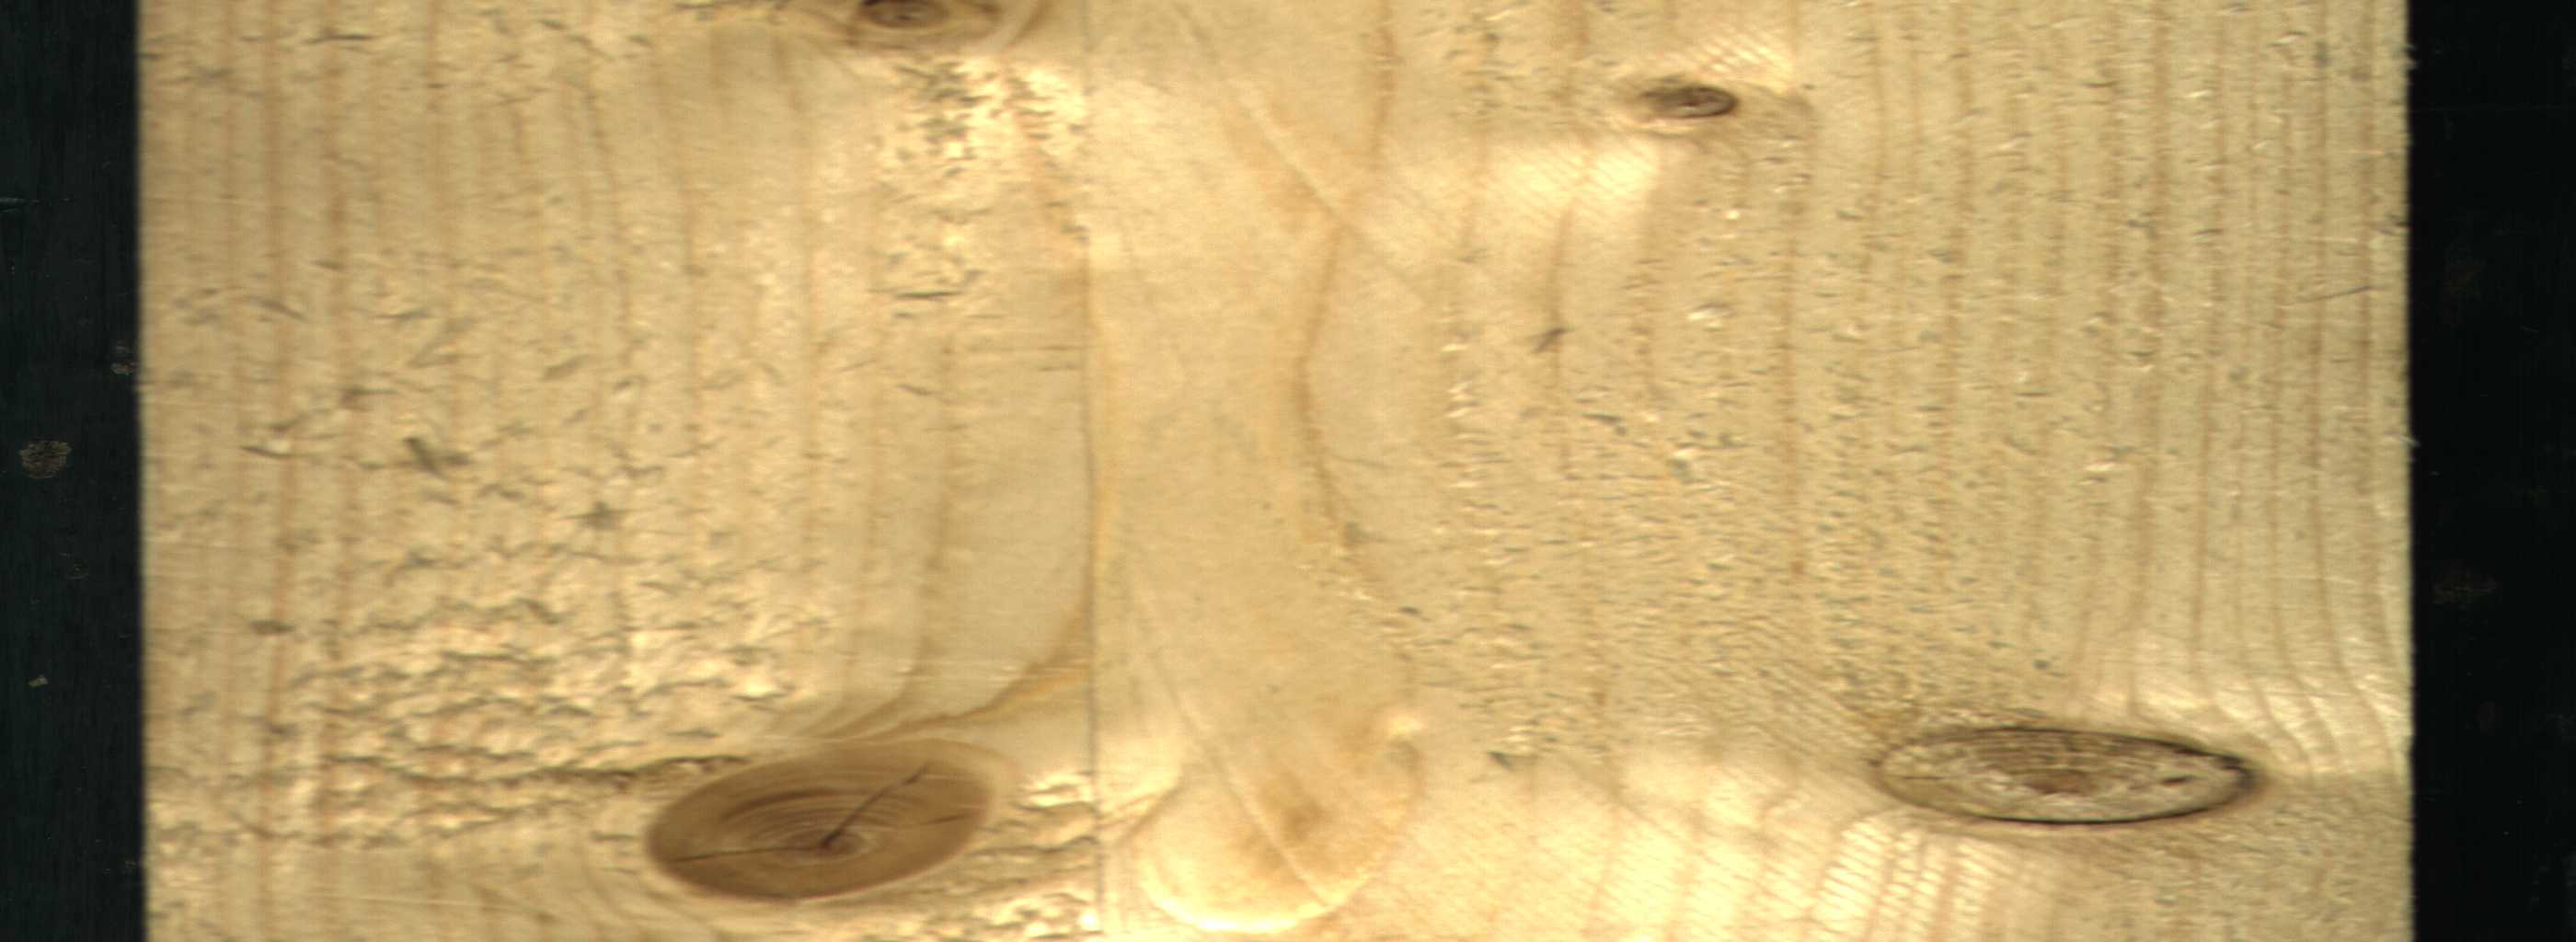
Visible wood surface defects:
knot_with_crack
Dead_Knot
Dead_Knot
Dead_Knot
Dead_Knot
Dead_Knot
Dead_Knot
Dead_Knot
Dead_Knot
Dead_Knot
Dead_Knot
Live_Knot
Live_Knot